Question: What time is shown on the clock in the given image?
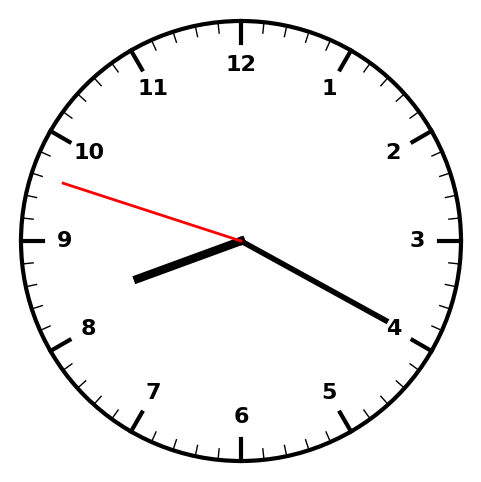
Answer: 08:19:48